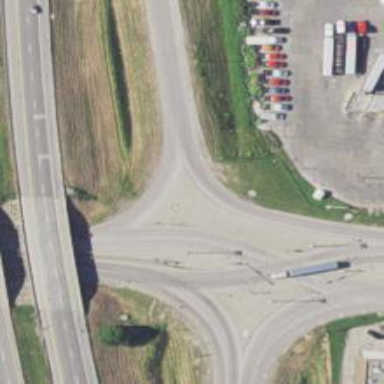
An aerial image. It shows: Motorway link at diverging diamond interchange (DDI) junction.